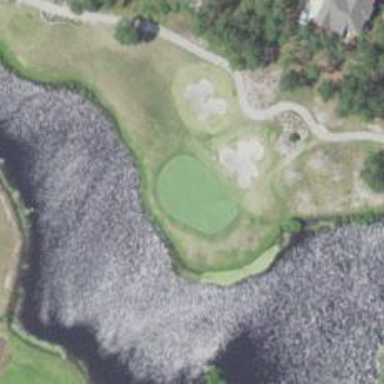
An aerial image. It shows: Golf hole.